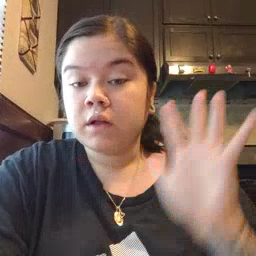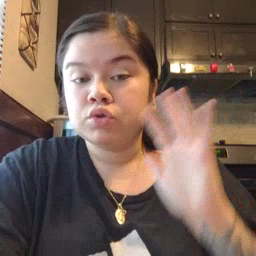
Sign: finish